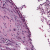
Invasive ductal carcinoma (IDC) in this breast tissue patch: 0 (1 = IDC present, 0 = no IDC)